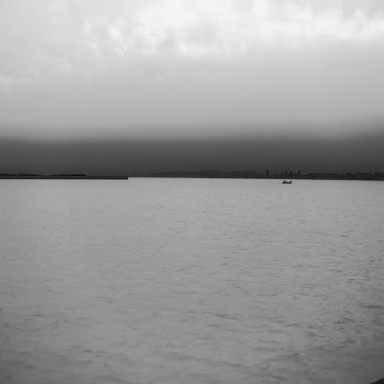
There are five bulk_carriers in the infrared image.